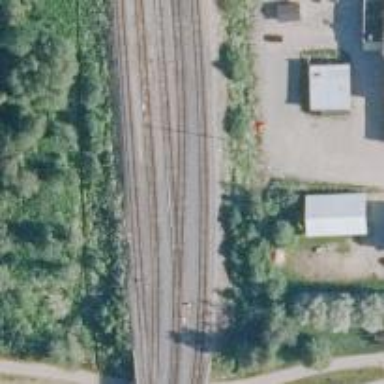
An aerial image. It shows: Railway siding for service.